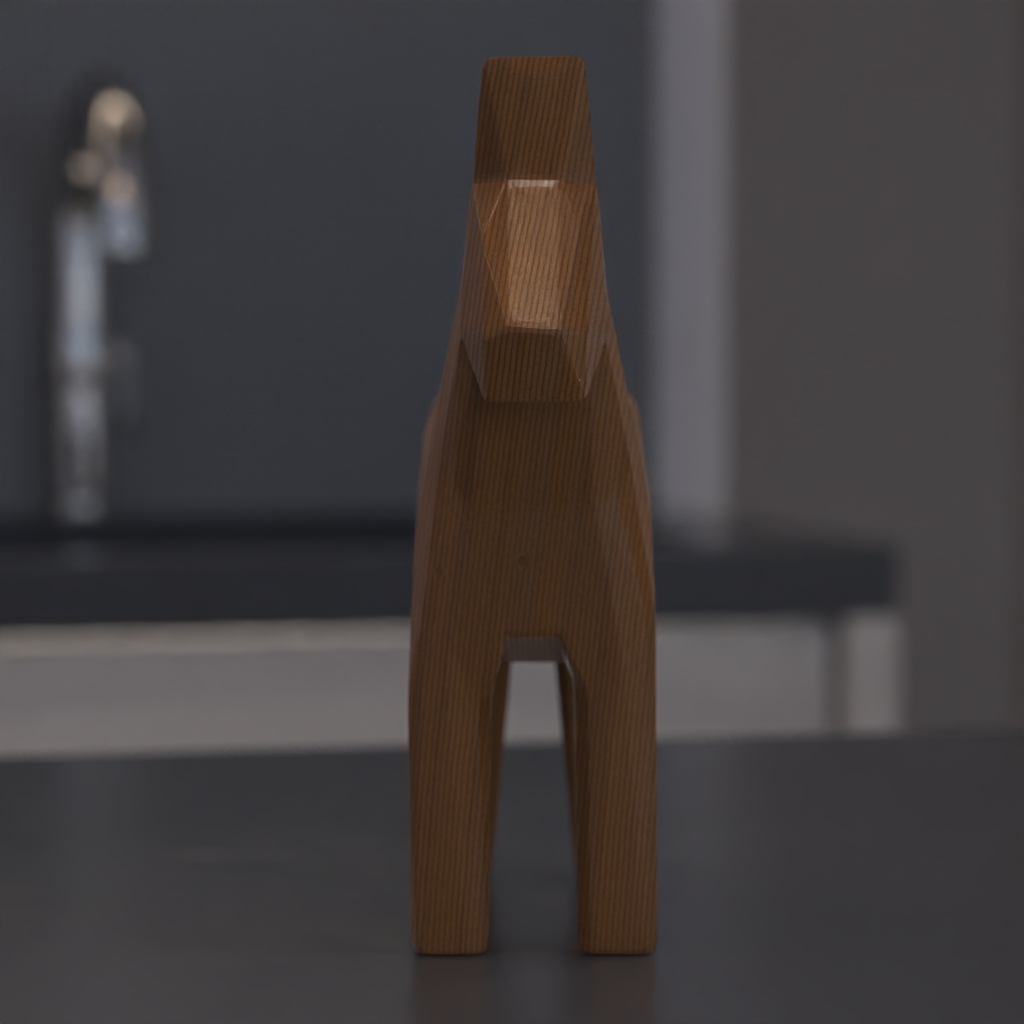
A high quality rendering of a dalahest_oak dalecarlian horse figurine made of varnished dark oak standing on a dark kitchen counter in an dark kitchen counter,medium shot from the front, 150 mm, f 11, bokeh